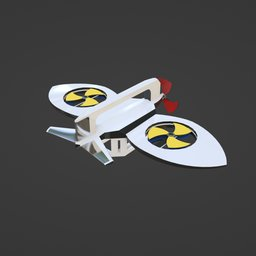
Label: mechanical